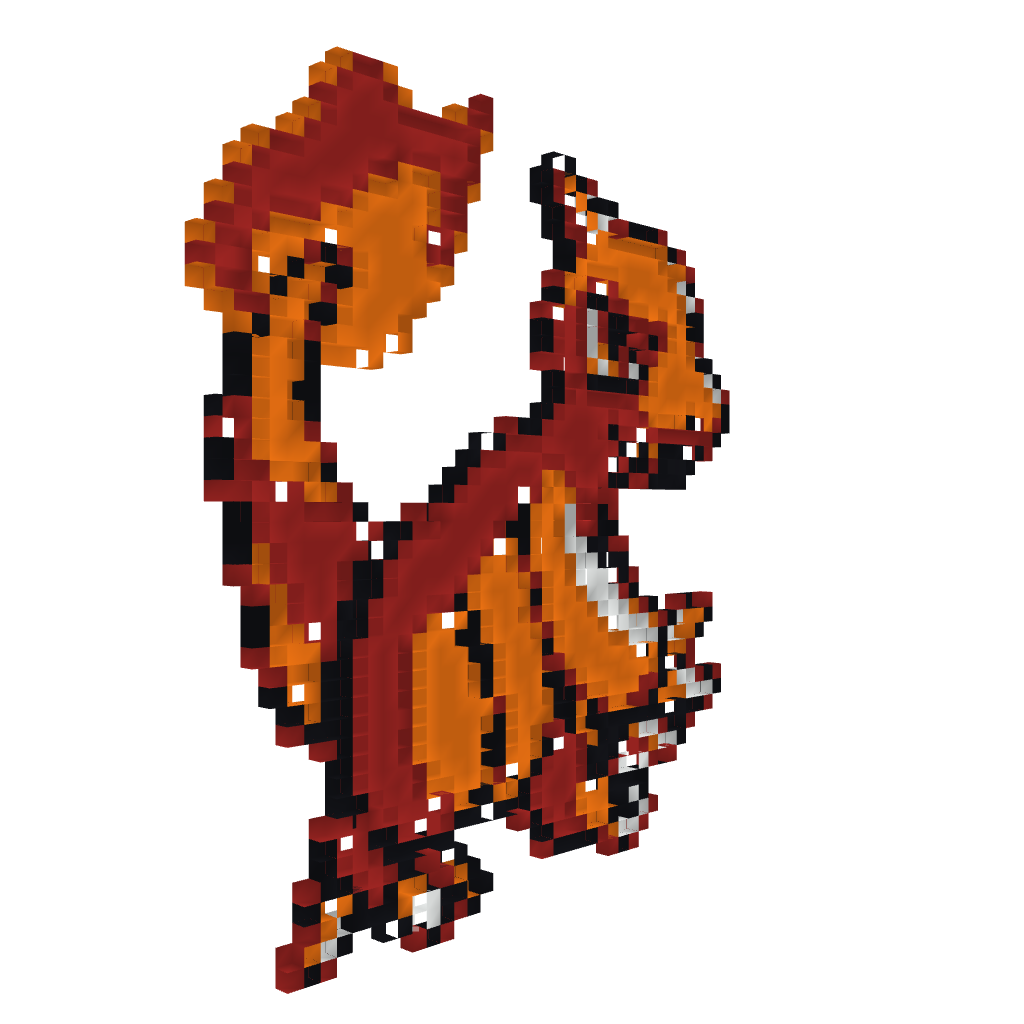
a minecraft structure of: Charmeleon's Sprite